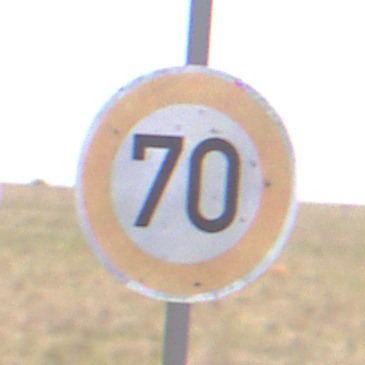
Verkehrszeichen: Geschwindigkeit70
Umgebung: Outdoor, Nature
Tageszeit: Midday
Wetter: PartlyCloudy
Licht: Natural
Jahreszeit: NotSpecified
Kontrast: HighContrast